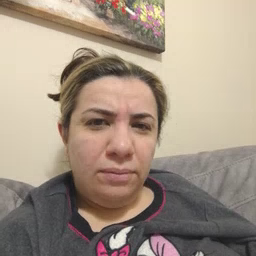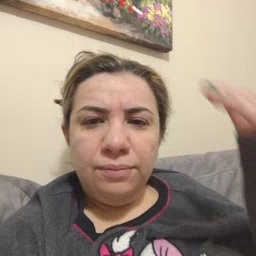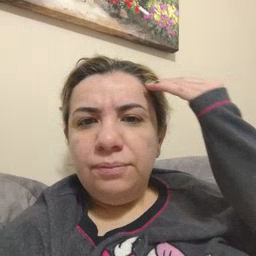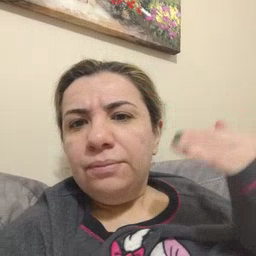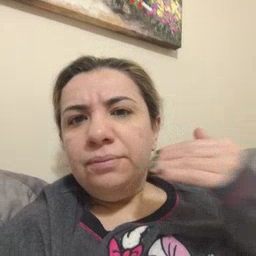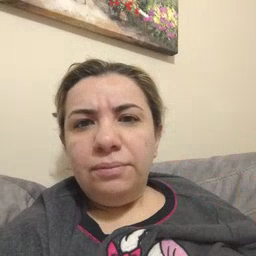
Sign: head